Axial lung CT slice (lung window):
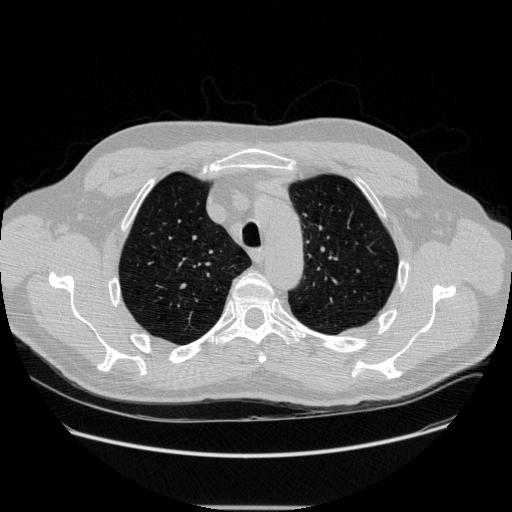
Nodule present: no